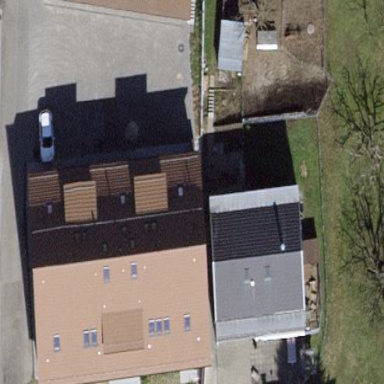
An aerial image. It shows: Gabled roof adorns the apartments building.